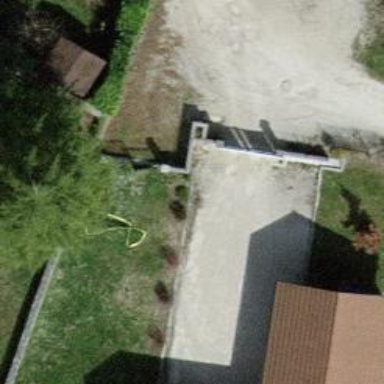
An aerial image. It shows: Gate.